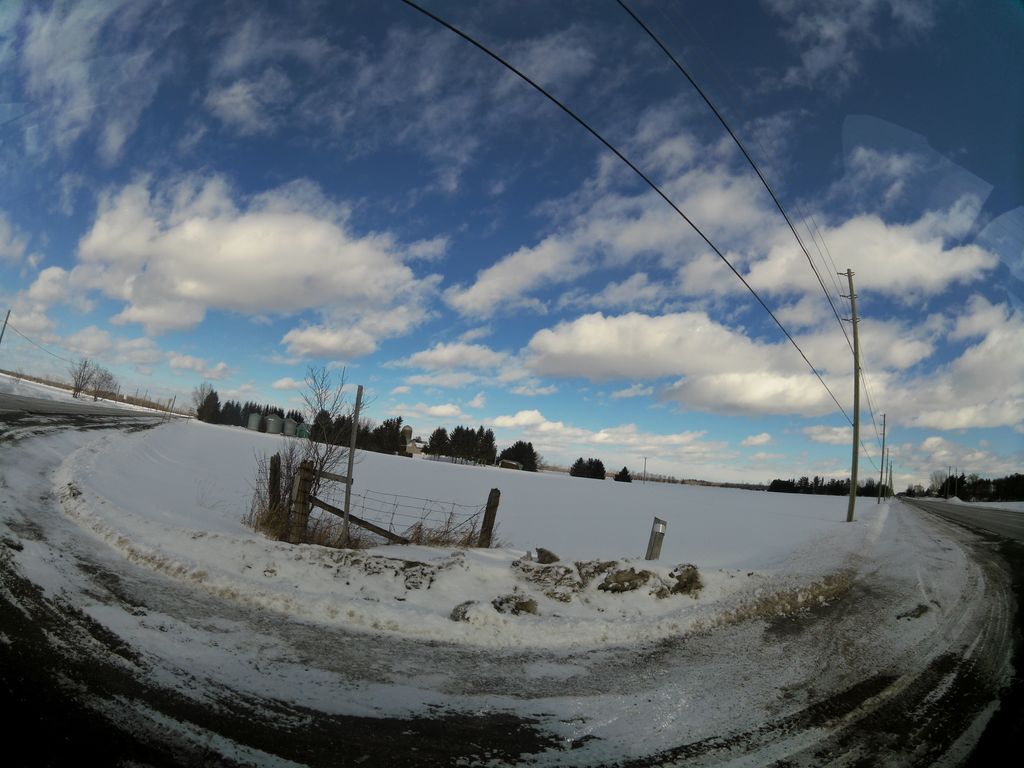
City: ottawa-gatineau